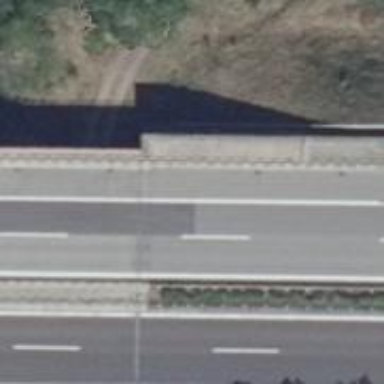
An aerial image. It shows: Motorway with concrete surface.